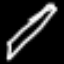
Label: pencil